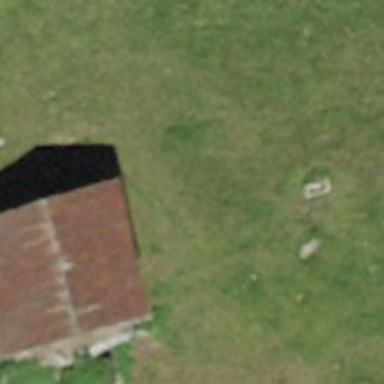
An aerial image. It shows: Shed.